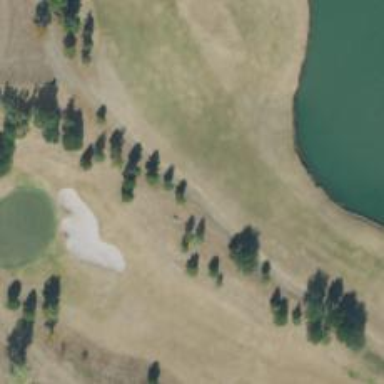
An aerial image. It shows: Path designated for golf carts.